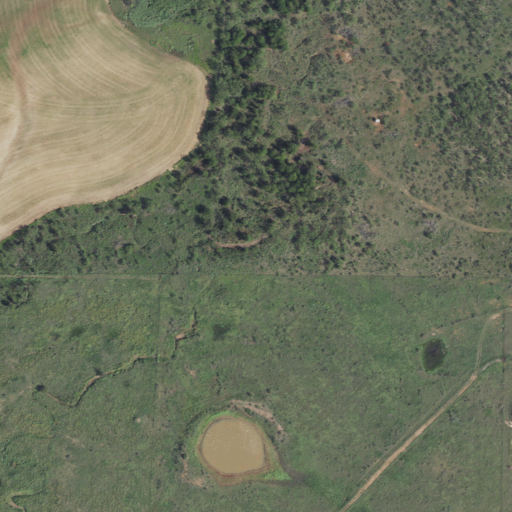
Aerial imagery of valley in Texas named Johnson Draw containing grassland, shrub, and cultivated crops